Current action and preconditions to check: trajectory_clear

Your task: For each precondition in the list above, predict whether it will hold at this action.

Consider the current scene as observed from the mobile robot's camera, and analyze the predicted future states of all dynamic agents (e.g., people, animals, vehicles, or any moving entities) within the NEXT SECOND.

IMPORTANT: Only answer "very likely" if you are absolutely certain—based on strong, clear evidence—that a dynamic agent will violate the precondition in the predicted future state. Do NOT answer "very likely" for unlikely, ambiguous, or low-probability risks.

Ask yourself for each precondition: Is there a high probability, with clear and convincing evidence, that the predicted future states of any dynamic agent will interfere with the predicted future state of the currently executing action within the NEXT SECOND, causing that precondition to fail?

Assess the risk level based on these predictions. Use "likely" or "very likely" if motions create a clear risk of interference.

Use "neutral" or "improbable" if agents are nearby but their predicted paths are clearly diverging or non-conflicting.

Failure Risk Categories: "very improbable", "improbable", "neutral", "likely", "very likely"

Answer Format: Output ONLY the probability_of_failure value from these categories: "very improbable", "improbable", "neutral", "likely", "very likely"

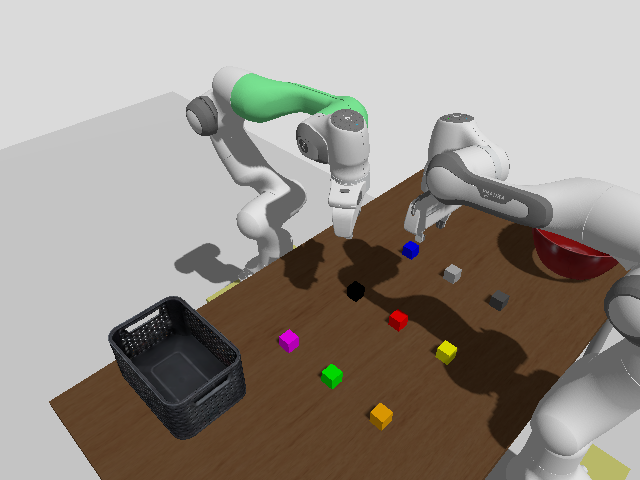

Answer: neutral